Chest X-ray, AP view. Patient: 55 years old, sex M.
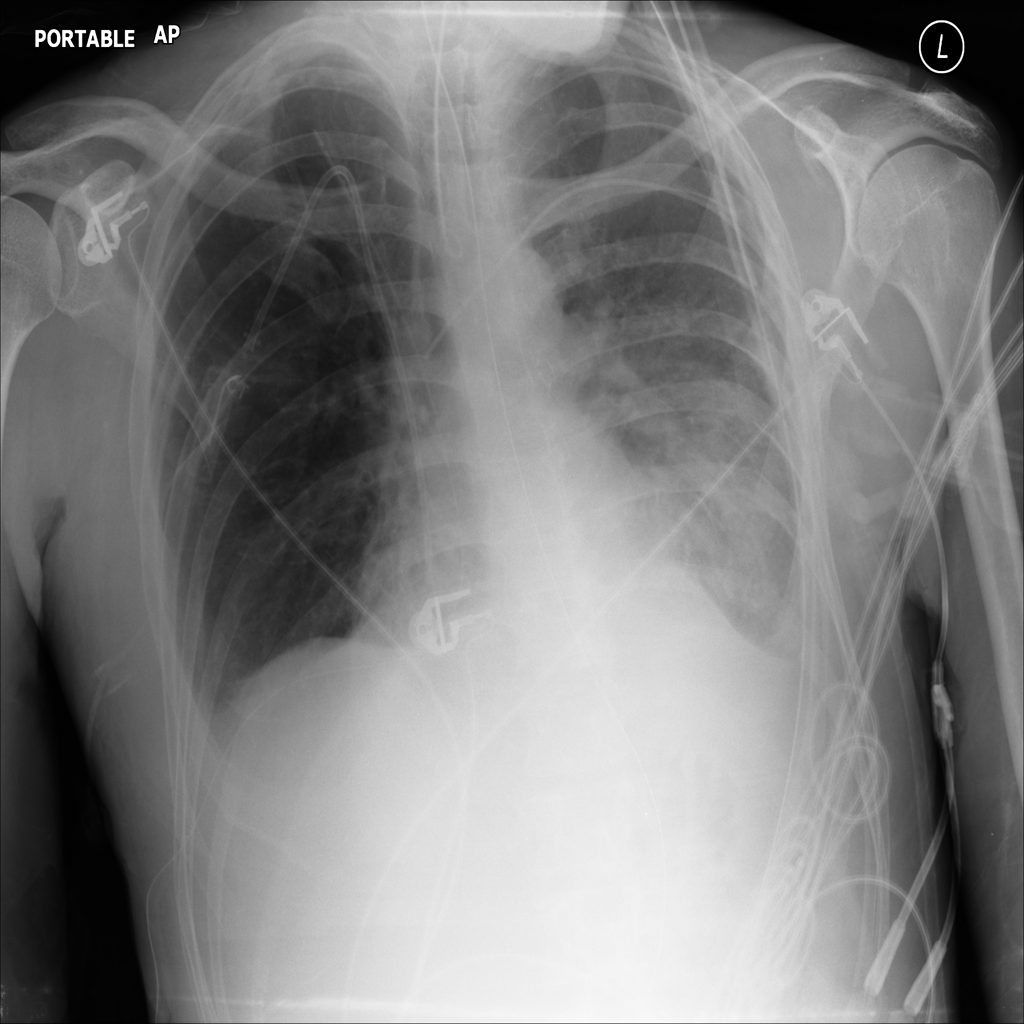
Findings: Effusion, Infiltration